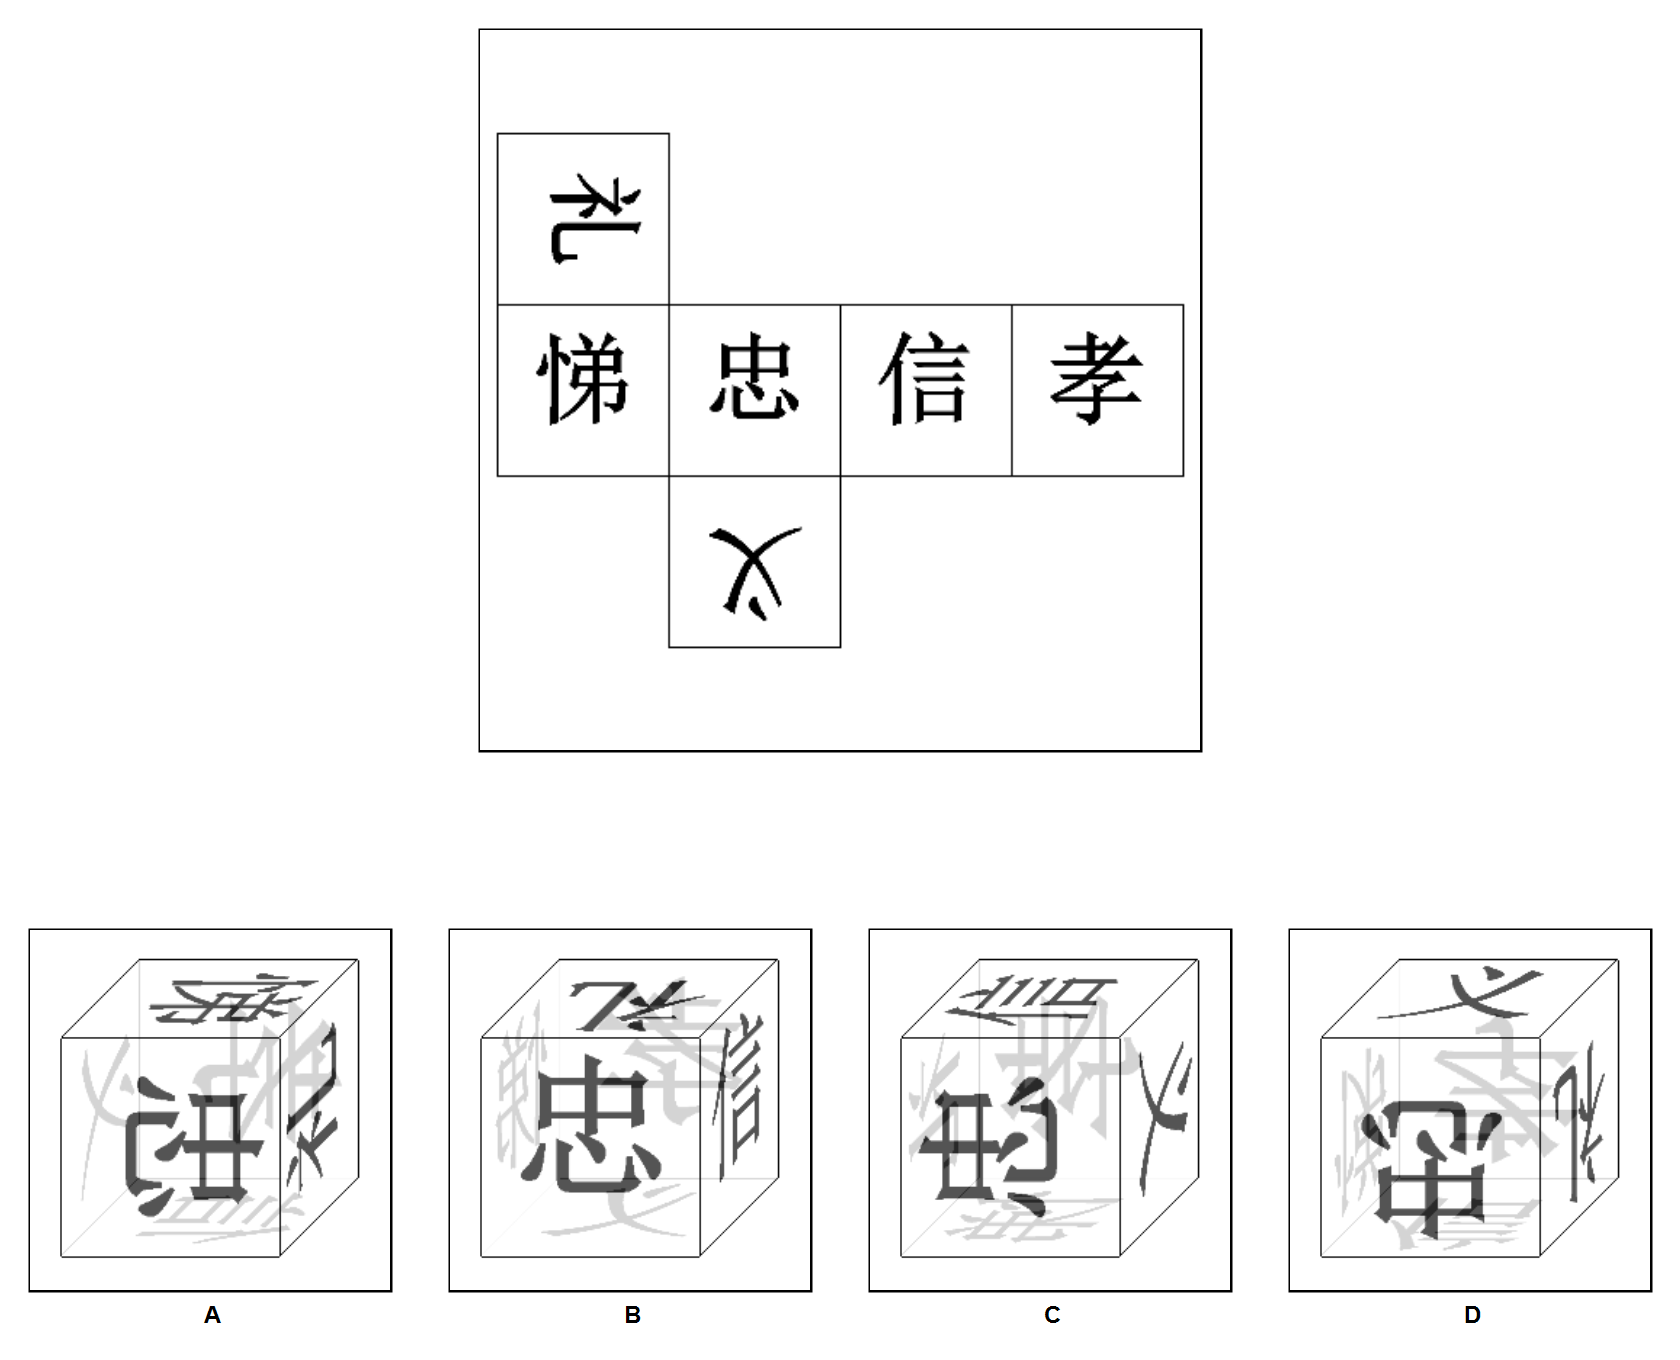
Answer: D